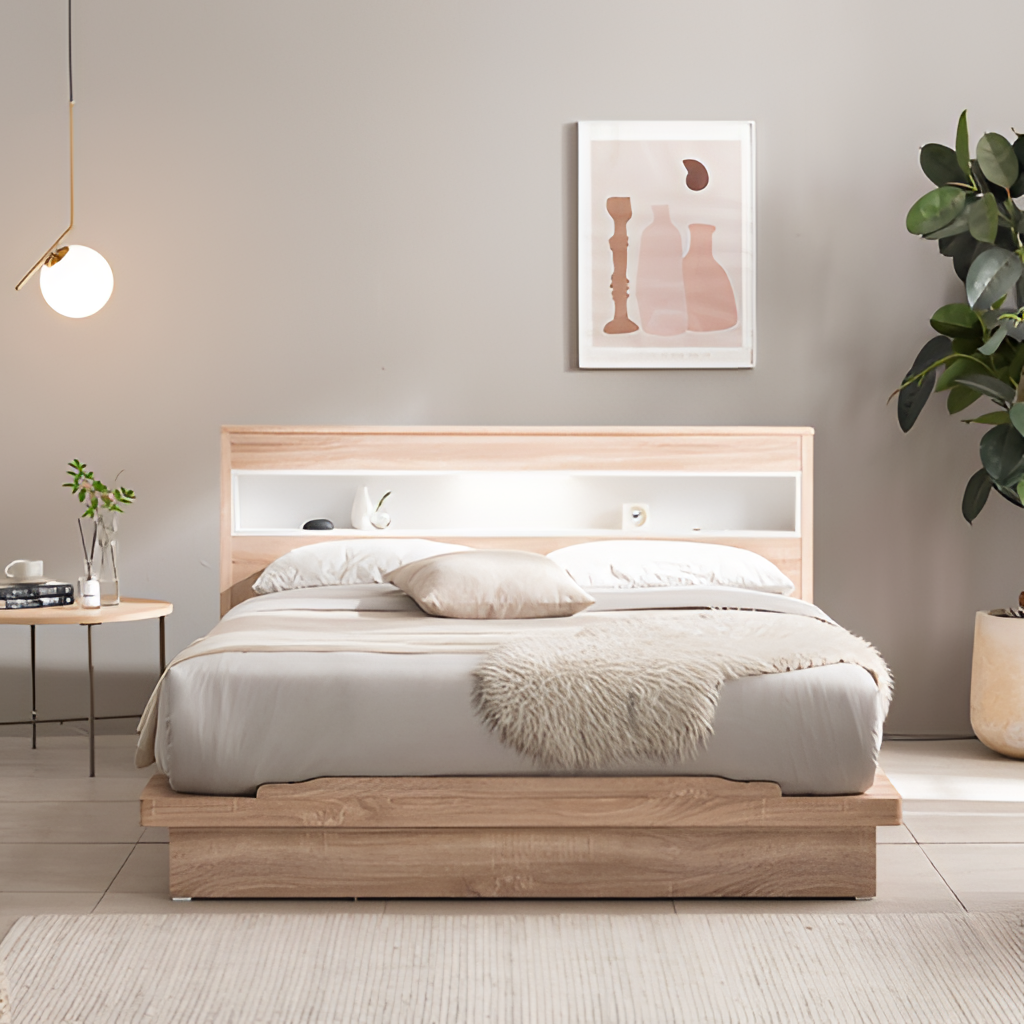
bedroom, wood illuminated headboard bed, minimalist, tile flooring, with large square pattern, taupe paint wallpaper, with solid pattern